Question: i have a vector that describes all the features in an Mat image in OpenCV.
I want to print all the points with their respective numbers that are nothing more than the indices of the vector.
What i want it's an image like this:

what is the easiest way?
I have to use the cv::putText?
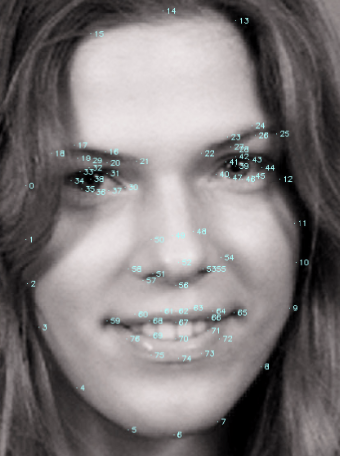
Answer: Yes, <URL> shows how to use 'putText'.